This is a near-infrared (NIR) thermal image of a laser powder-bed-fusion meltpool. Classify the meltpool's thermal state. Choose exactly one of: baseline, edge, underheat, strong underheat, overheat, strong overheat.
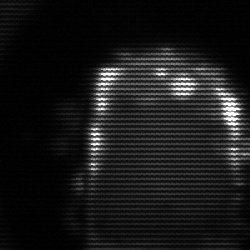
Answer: baseline